Question: IM trying to put an admob AdView into a ListView by way of an ArrayAdapter. Currently it loads fine and the ad appears as expected into the listview. When I scroll, and when the row containing the ad is out of view, the app freezes. I suppose that the removal of the adview is causing some problems. Is there a way to prevent this? Or is there a way to detect when a row is being removed from the listview? Or even better is there a way that the row does not get cleared from the listview and is retained?
here is what i have in the adapter getView Method :
'''
public View getView(int position, View convertView, ViewGroup parent) {
View row = convertView;
ChapterModel chapter = getItem(position);
LinearLayout L;
if (row == null) {
LayoutInflater inflater = (LayoutInflater) this.getContext()
.getSystemService(Context.LAYOUT_INFLATER_SERVICE);
row = inflater.inflate(R.layout.chapter_listview_ad, parent, false);
}
AdRequest request = new AdRequest();
AdView adView;
L=(LinearLayout) row.findViewById(R.id.chapter_row_layout);
adView= new AdView((Activity) this.context,new AdSize(768,90), ADDID);
adView.setAdListener(this);
adView.loadAd(request);
L.addView(adView);
return row;
}
'''
eclipse gives me: NullPopinterException in the image below
note: this works but causes the add to be removed an reloaded every time it goes off the screen:
'''
public int getItemViewType(int position) {
// Don't let ListView try to reuse the views.
return AdapterView.ITEM_VIEW_TYPE_IGNORE;
}
'''
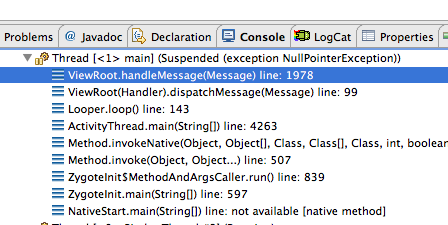
Answer: FYI, AdMob's terms require that only 1 AdView can be present on the screen at a time, so be careful that you're not adding an AdView to every list item.
With that said, here is a great open-source example of a ListView <URL> that shows how to embed AdMob ads at every X items. The adapter itself is a wrapper around another adapter object, but embeds ads at a specified interval. You could pass your ArrayAdapter to this adapter, and it will put in the ads for you.